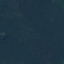
Label: Forest